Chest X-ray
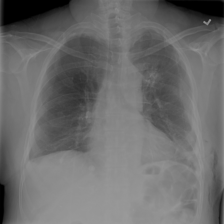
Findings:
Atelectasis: negative
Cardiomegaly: negative
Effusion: positive
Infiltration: negative
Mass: negative
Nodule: negative
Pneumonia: negative
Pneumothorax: positive
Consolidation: negative
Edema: negative
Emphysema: positive
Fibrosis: negative
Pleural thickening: negative
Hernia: negative